Field crop: tomato
Growth stage: 2
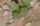
Species: solanum